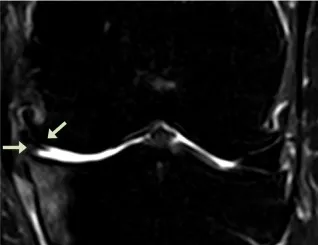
Coronal. Sequential T2 views of the knee from patient #1. . 11/20) show cartilage lesions (arrows).
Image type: radiology (mri)